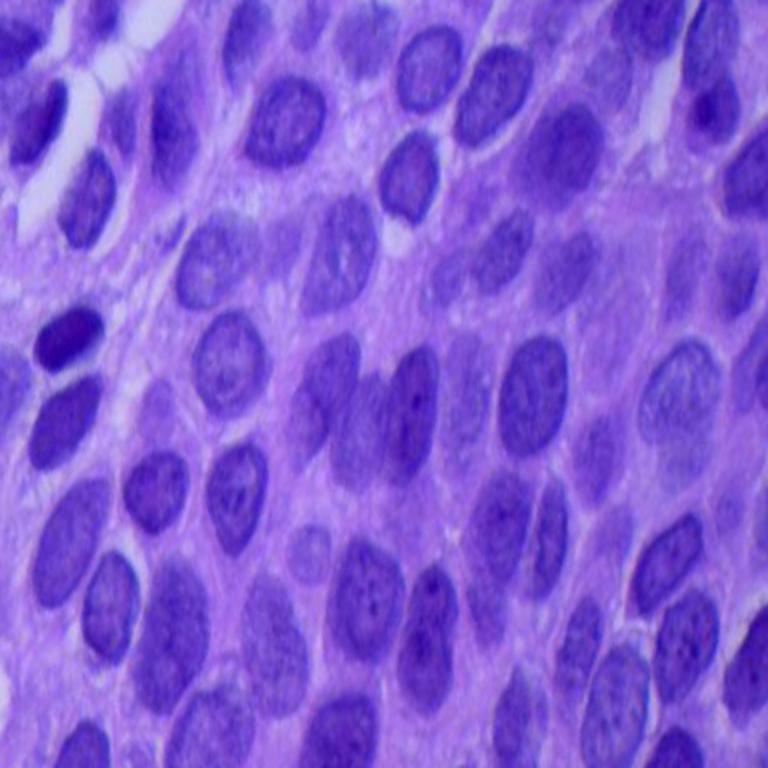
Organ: lung
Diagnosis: squamous carcinomas